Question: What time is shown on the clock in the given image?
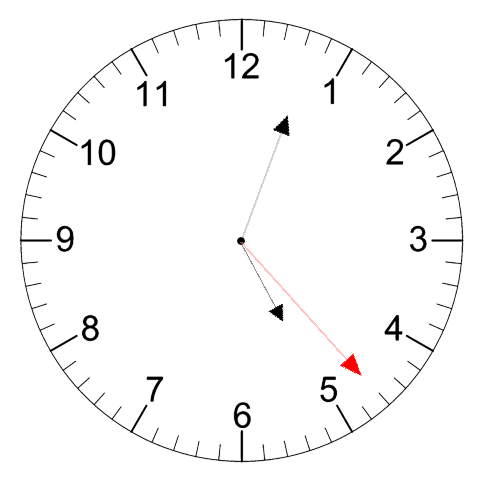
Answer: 05:03:23